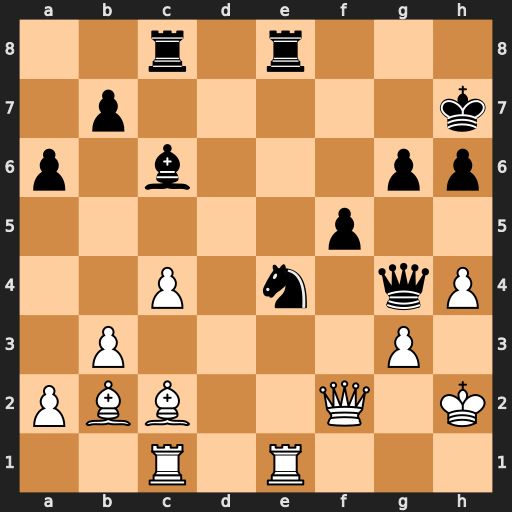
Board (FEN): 2r1r3/1p5k/p1b3pp/5p2/2P1n1qP/1P4P1/PBB2Q1K/2R1R3
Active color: w
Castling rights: -
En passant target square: -
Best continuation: Rxe4 Rxe4 Bd1